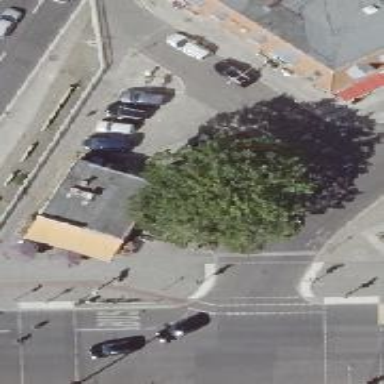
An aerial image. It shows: Taxi stand.